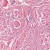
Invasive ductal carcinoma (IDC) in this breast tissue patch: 1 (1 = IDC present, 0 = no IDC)